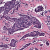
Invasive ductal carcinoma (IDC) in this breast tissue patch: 1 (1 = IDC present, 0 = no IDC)